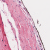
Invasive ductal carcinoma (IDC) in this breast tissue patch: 0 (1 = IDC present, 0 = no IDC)